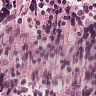
Metastatic tissue present: no